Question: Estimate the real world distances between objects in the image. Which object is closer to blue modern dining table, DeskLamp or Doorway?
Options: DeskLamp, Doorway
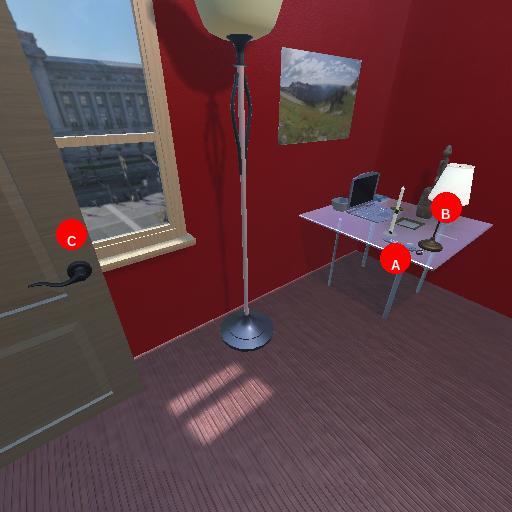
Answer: DeskLamp